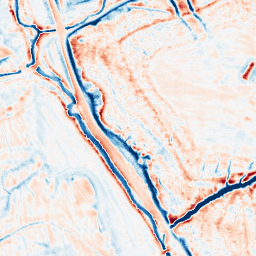
Category: edge_preserving
Decomposition family: guided
Decomposition parameters: radius: 4
eps: 0.01
Upsampling method: sinc_hamming
Upsampling parameters: scale: 8
kernel_size: 16
Upsampling scale: 8